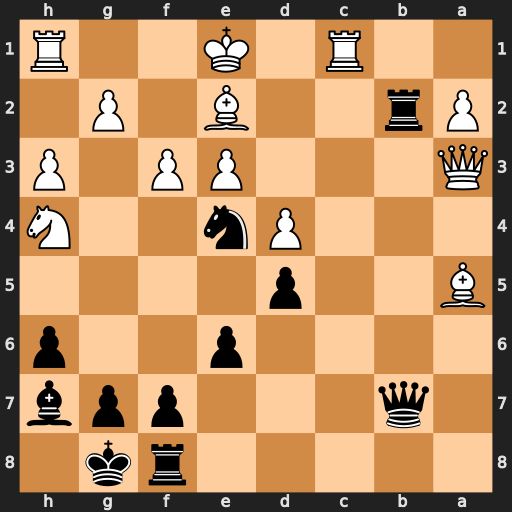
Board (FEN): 5rk1/1q3ppb/4p2p/B2p4/3Pn2N/Q3PP1P/Pr2B1P1/2R1K2R
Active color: b
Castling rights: K
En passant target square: -
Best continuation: Ng3 Ba6 Qxa6 Qxb2 Qxa5+